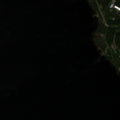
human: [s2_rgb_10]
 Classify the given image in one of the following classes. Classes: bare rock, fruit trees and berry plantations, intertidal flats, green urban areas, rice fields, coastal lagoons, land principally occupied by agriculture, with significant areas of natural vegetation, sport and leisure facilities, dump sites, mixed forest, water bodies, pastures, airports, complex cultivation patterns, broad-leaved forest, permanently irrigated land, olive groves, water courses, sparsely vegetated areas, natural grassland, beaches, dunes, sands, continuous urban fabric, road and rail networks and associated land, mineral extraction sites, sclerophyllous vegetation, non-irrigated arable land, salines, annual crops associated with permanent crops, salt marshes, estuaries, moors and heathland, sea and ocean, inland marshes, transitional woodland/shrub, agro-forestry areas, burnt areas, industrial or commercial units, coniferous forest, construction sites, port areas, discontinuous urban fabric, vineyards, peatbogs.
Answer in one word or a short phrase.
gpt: discontinuous urban fabric, coniferous forest, water bodies